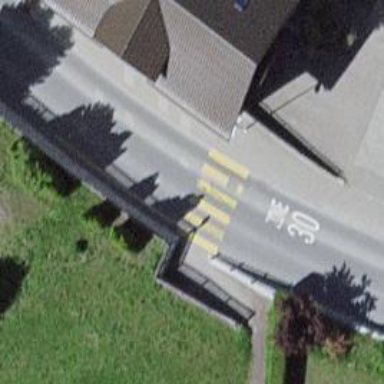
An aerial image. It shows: Uncontrolled zebra crossing on the road.